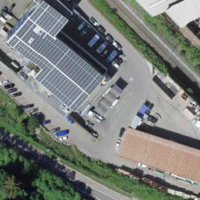
EUNIS habitat code: 57
Species observed at this site:
Falco subbuteo